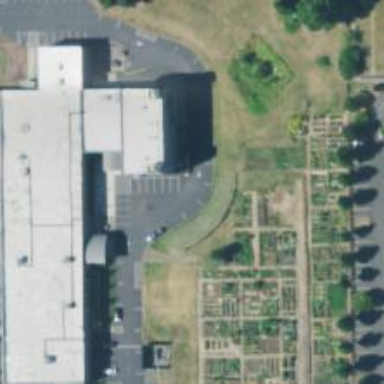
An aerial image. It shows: Allotments area.